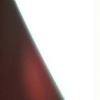
Label: sunburn